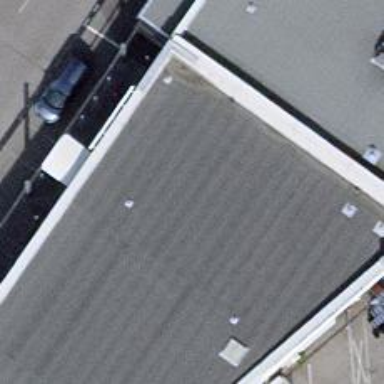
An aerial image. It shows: Clothing store.